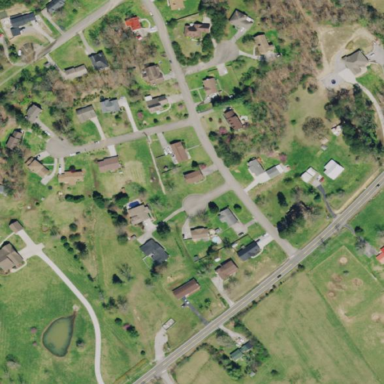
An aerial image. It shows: Residential area in rural setting.